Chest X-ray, PA view. Patient: 67 years old, sex F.
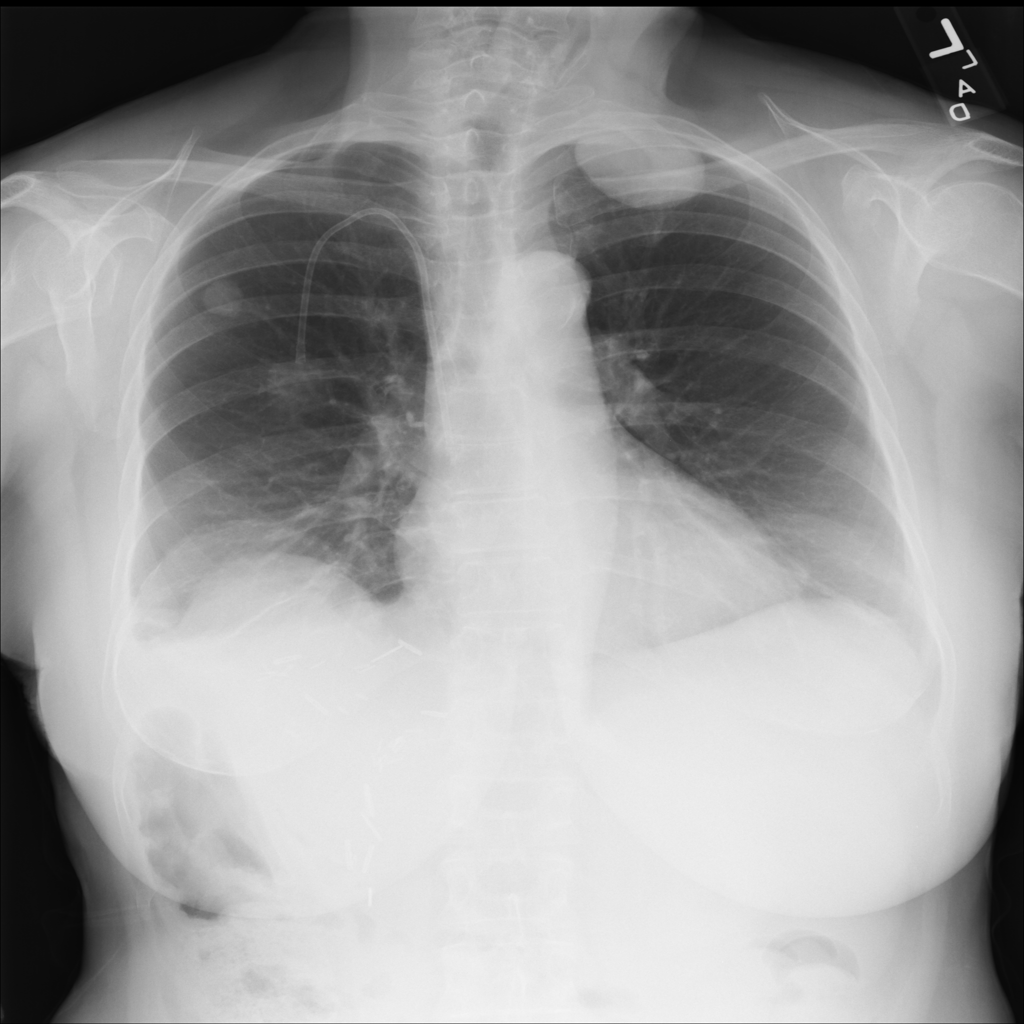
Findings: Atelectasis, Effusion, Mass